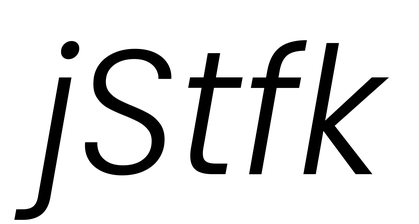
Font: Poppins-LightItalic